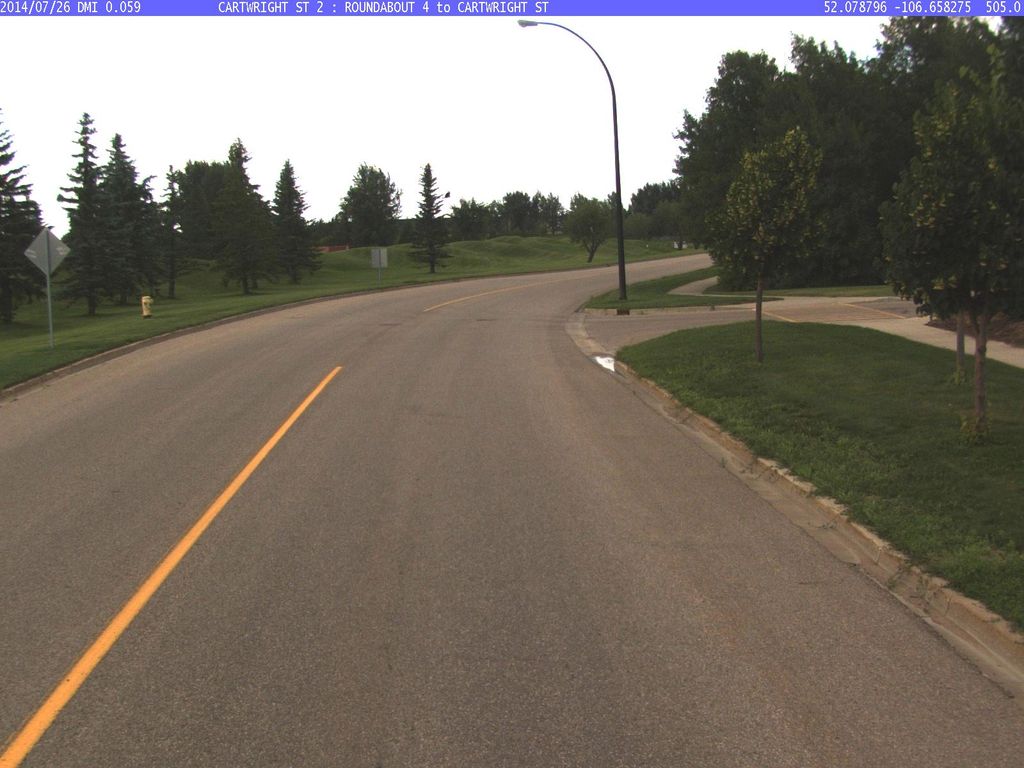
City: saskatoon